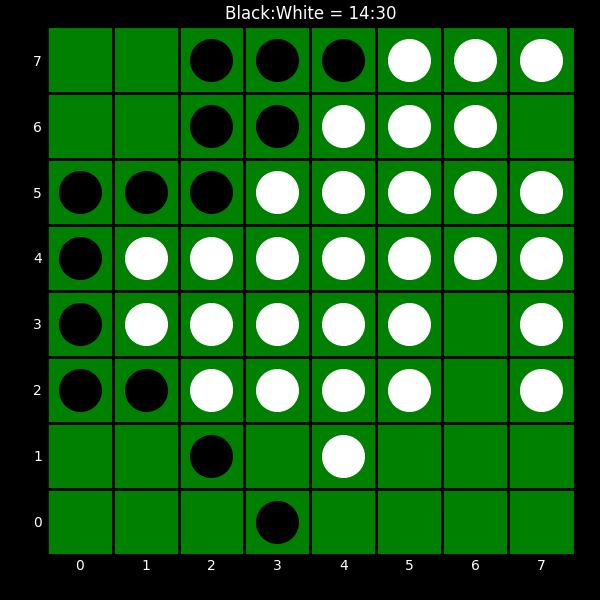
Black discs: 14
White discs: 30